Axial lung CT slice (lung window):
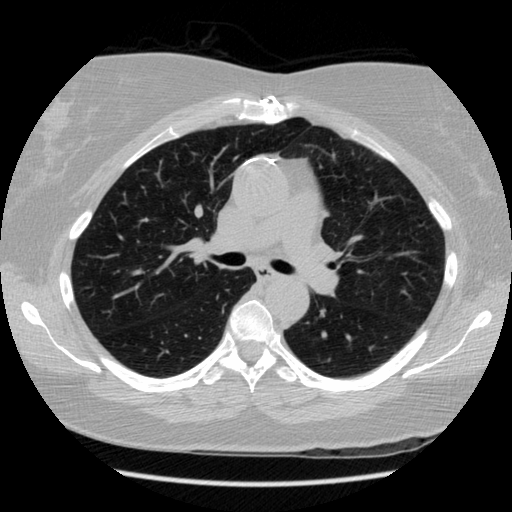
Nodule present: no